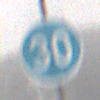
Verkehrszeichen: VorgeschriebeneMindestgeschwindigkeit
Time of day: Midday
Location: Outdoor (Nature)
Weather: Overcast
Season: Winter
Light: Natural